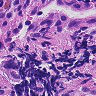
Metastatic tissue present: yes